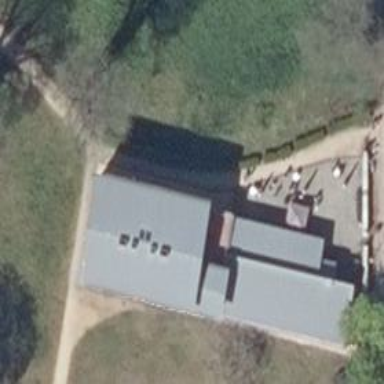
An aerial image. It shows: Hotel offering tourism services.